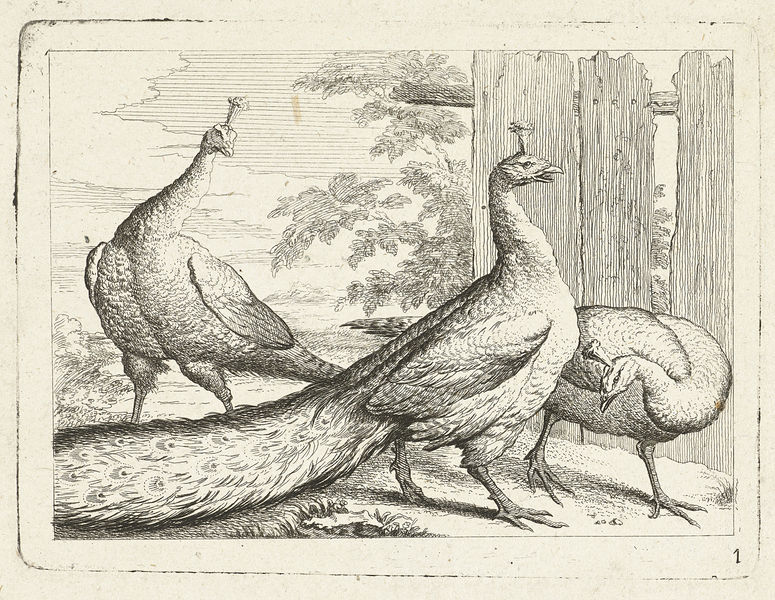
Titel: Drie pauwen
Künstler: Peter (III) Casteels
Standort: Amsterdam
Institution: Rijksmuseum
Schlagwörter: crown, feathers, white, black, gray, grey, three, gris, homme, vert, print, wood, cloud, clouds, sky, tree, horizon, trees, eyes, feet, grass, drawing, black and white, shadow, bird, peacock, sketch, strut, tail, birds, bois, wings, fence, bleu, leaves, watching, pencil, legs, bush, claws, tan, page, lit, verte, hens, fan, post, hen, grayscale, beaks, dragging, fince, gravure, peacocks, crests, blades, peahen, tai, struting, peahens, horzon, peafowl, animale, indian peafowl